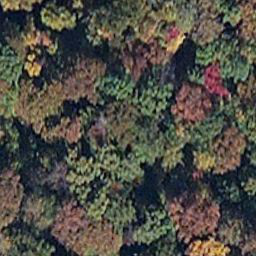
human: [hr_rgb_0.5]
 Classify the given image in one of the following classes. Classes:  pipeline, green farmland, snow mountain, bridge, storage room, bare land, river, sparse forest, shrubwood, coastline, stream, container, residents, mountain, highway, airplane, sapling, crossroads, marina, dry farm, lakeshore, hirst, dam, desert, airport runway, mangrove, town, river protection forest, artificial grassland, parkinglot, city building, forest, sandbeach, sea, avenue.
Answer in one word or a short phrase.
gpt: mangrove